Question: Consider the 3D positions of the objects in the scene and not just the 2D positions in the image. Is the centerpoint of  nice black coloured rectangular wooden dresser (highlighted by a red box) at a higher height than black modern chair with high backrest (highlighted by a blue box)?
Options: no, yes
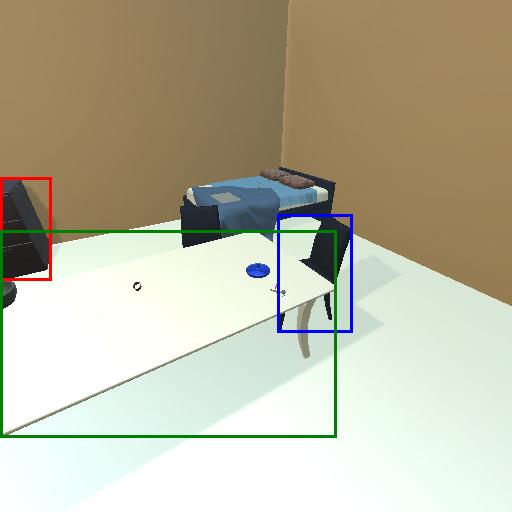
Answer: no